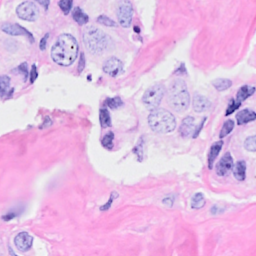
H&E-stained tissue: Breast